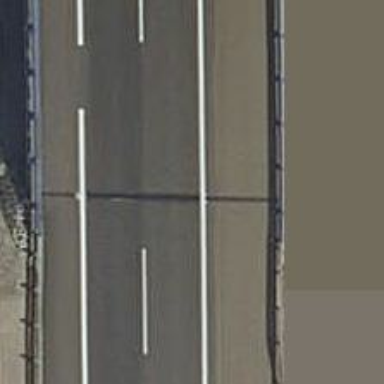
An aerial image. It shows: Bridge over motorway.